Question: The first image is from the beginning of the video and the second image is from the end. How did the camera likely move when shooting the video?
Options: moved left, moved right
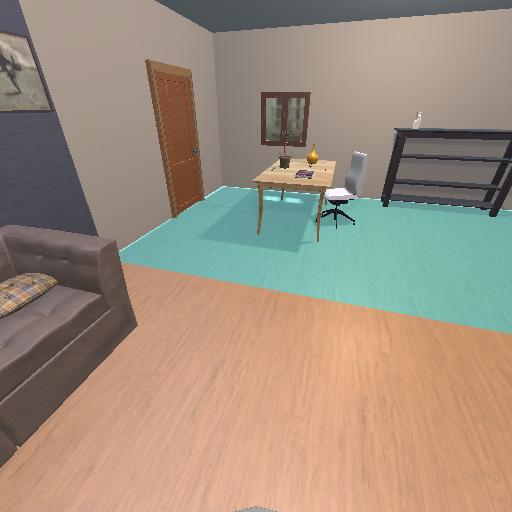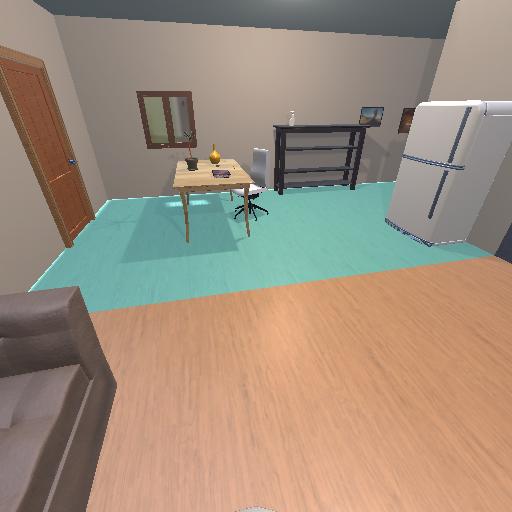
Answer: moved left